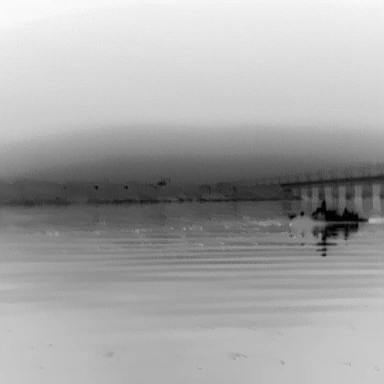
There is a warship in the infrared image.